Interaction volume radius: 5 \u00c5
Interaction volume height: 20 \u00c5
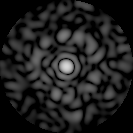
Disorder parameter: 0.8321